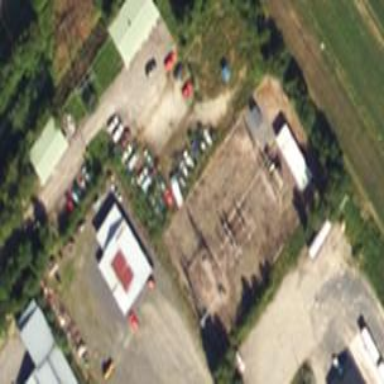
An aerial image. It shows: Distribution substation surrounded by chain link fence.